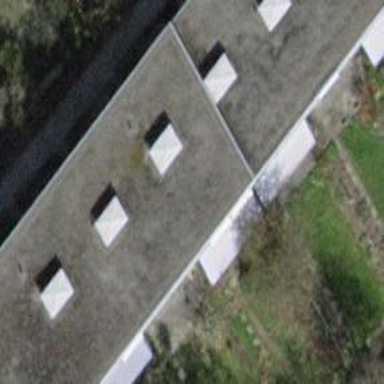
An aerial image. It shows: Terrace building with flat roof.